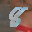
Label: 8